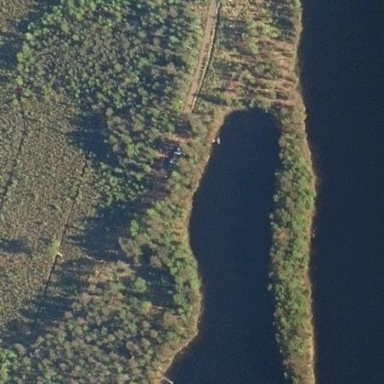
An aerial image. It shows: Swamp in wetland area.